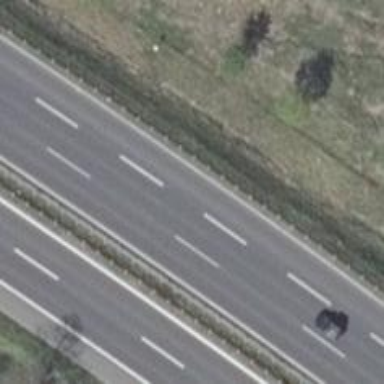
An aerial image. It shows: Asphalt trunk highway designated as motorroad.